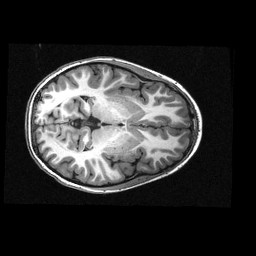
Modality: T1w
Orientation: axial
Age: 14
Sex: male
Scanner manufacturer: siemens
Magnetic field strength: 3 T
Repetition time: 2.3 s
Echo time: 0.00336 s